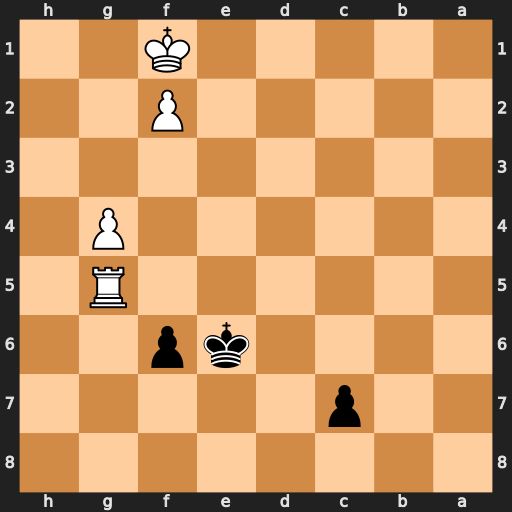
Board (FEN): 8/2p5/4kp2/6R1/6P1/8/5P2/5K2
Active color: b
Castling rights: -
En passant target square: -
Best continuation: fxg5 Ke2 Ke5 Ke3 c5